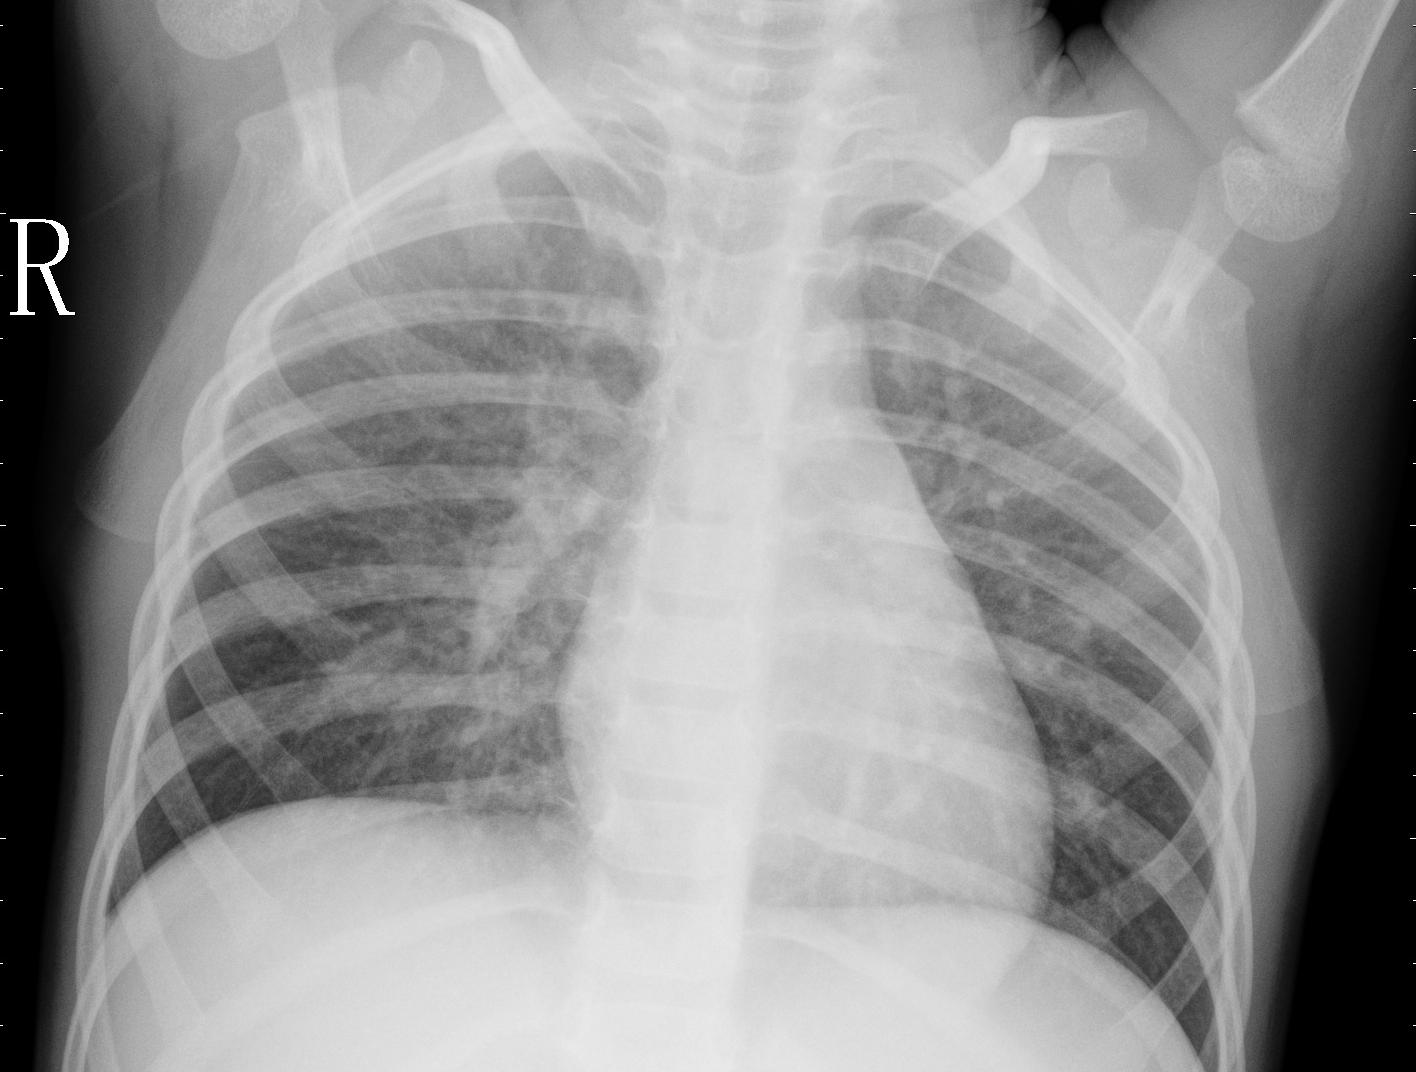
Diagnosis: PNEUMONIA